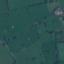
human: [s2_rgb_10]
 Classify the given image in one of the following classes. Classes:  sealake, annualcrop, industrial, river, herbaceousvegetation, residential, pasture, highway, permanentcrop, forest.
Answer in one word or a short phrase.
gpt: Pasture